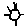
Label: sun